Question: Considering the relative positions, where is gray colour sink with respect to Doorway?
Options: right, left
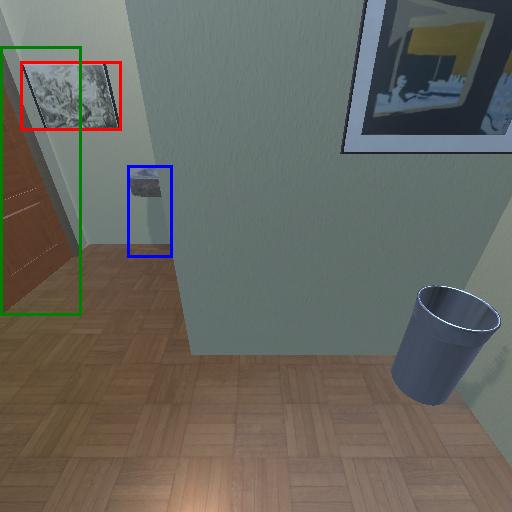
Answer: right